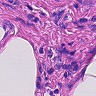
Metastatic tissue present: no